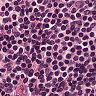
Metastatic tissue present: no